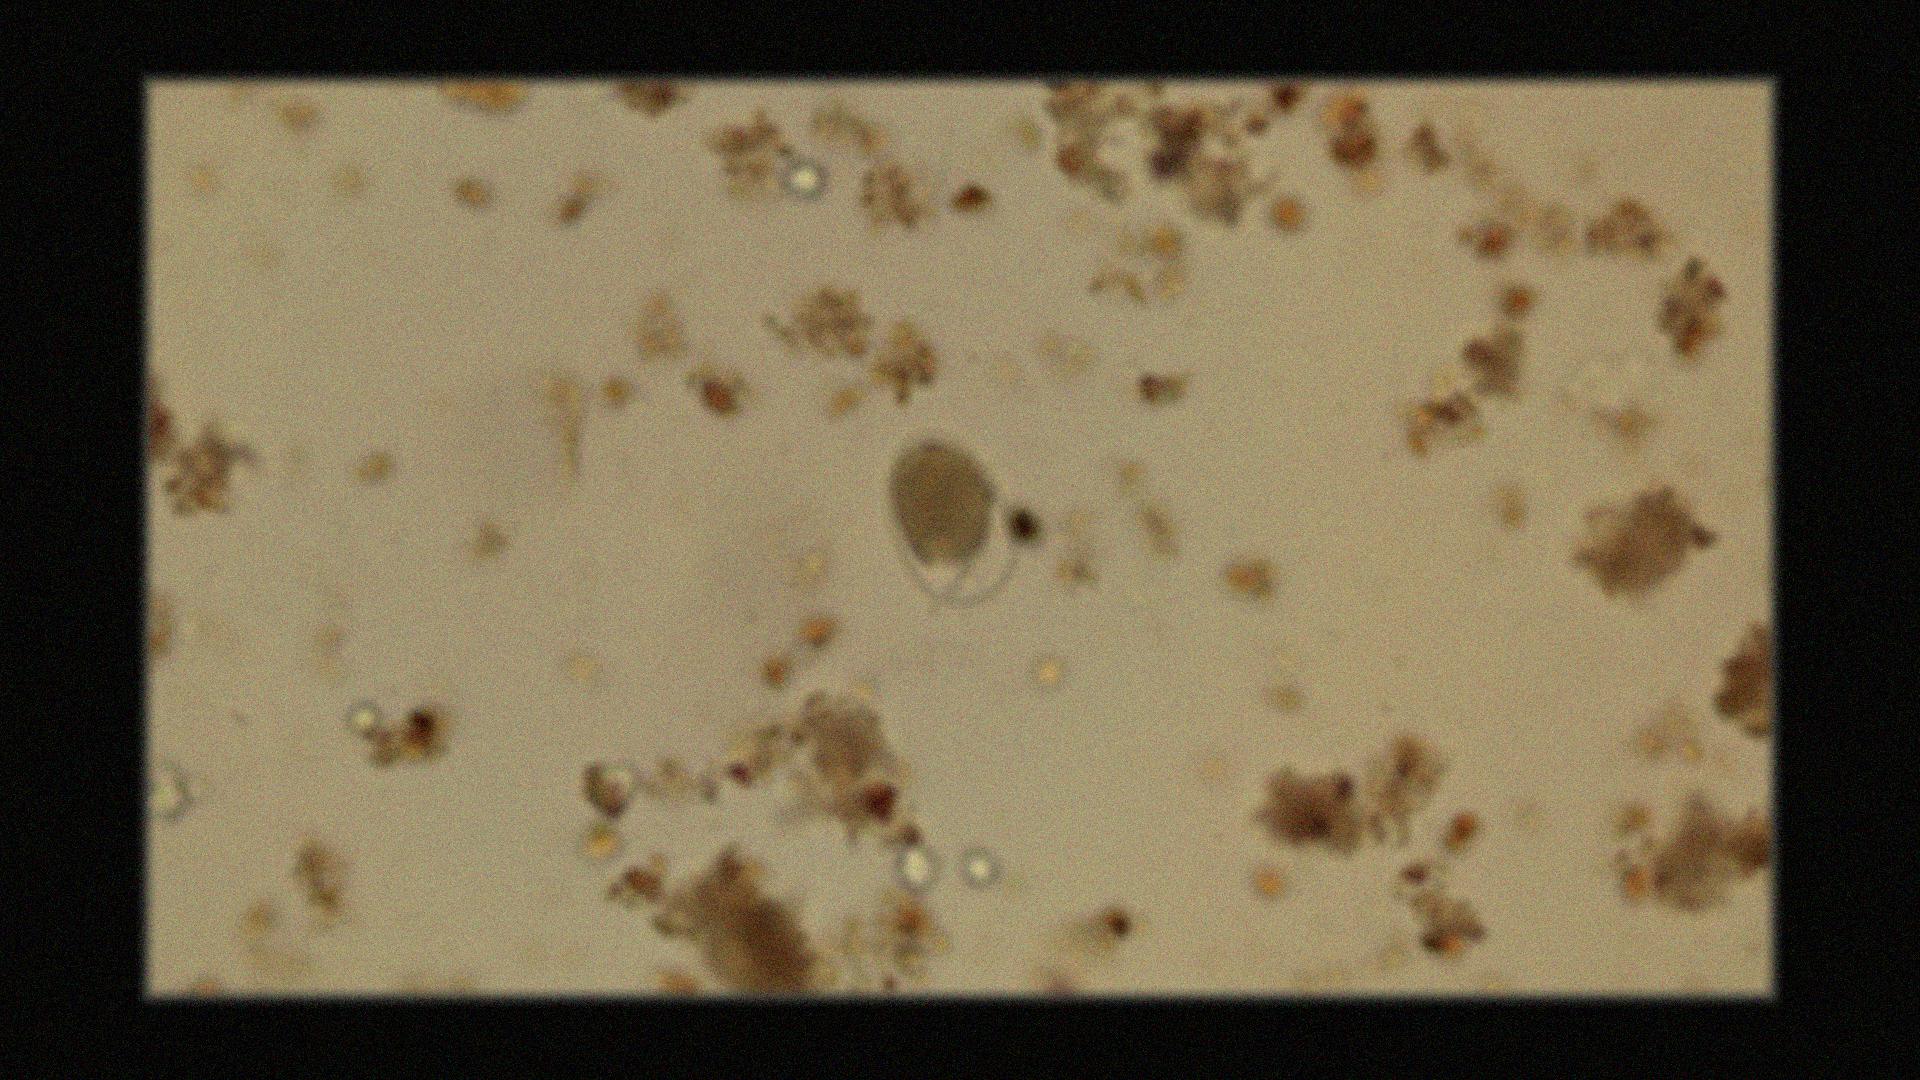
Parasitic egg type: Hookworm egg